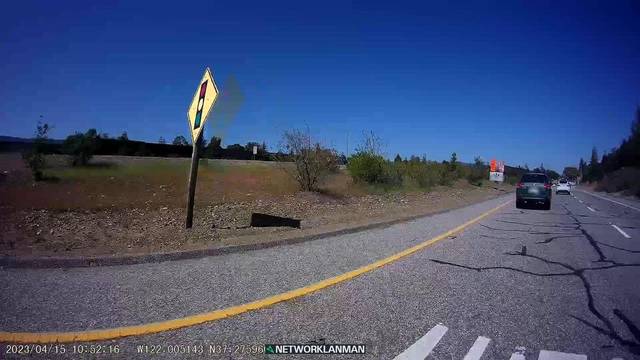
Region: United States
Coordinates: 37.276, -122.005